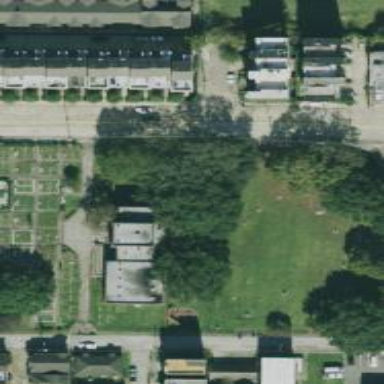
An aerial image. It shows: Cemetery.